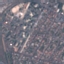
Label: Residential